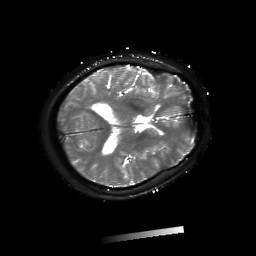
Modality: T2starmap
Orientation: axial
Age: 37
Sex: male
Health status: ill